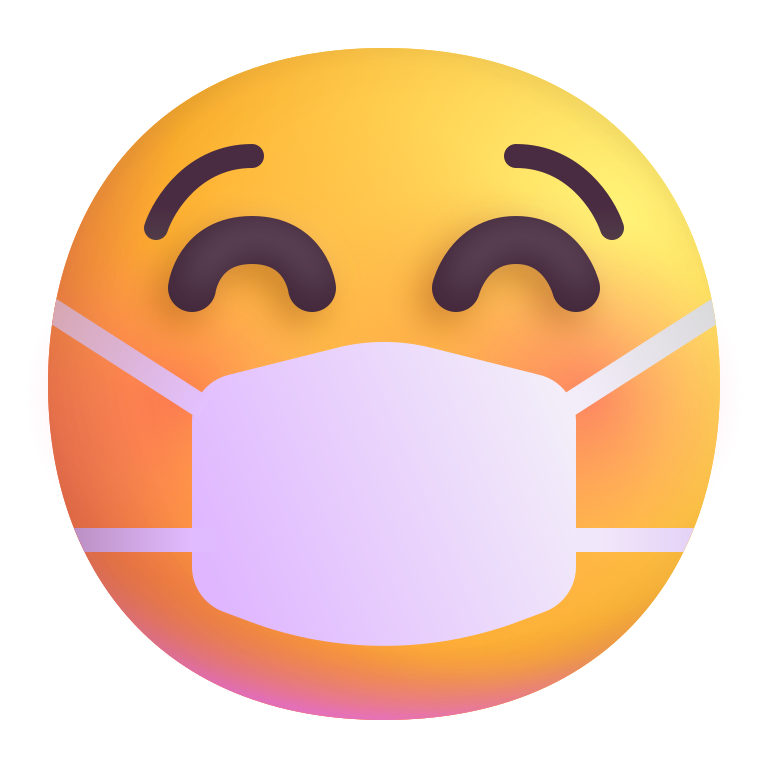
face with medical mask color